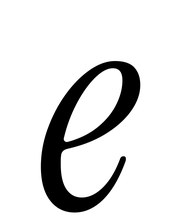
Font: InstrumentSerif-Italic